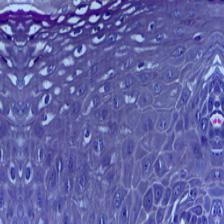
Diagnosis: Normal